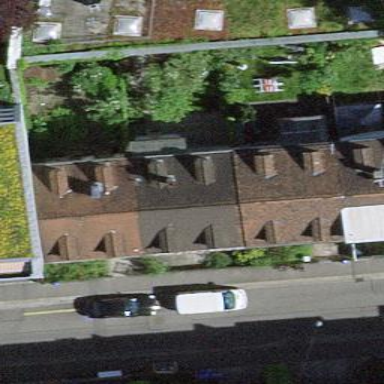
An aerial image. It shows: Terrace building.